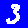
Digit: 3